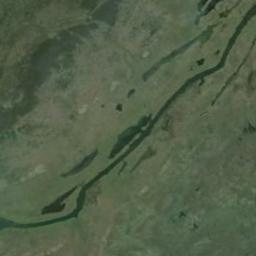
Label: river